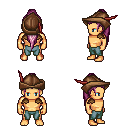
a pixel art fantasy rpg character, male body template, human, tanned skin, leather shoulder armor, teal pants, pink extra-long topknot hairstyle, leather cap, four views (front, back, left, right), 2x2 character sprite sheet, small pixel art, hard edges, no anti-aliasing